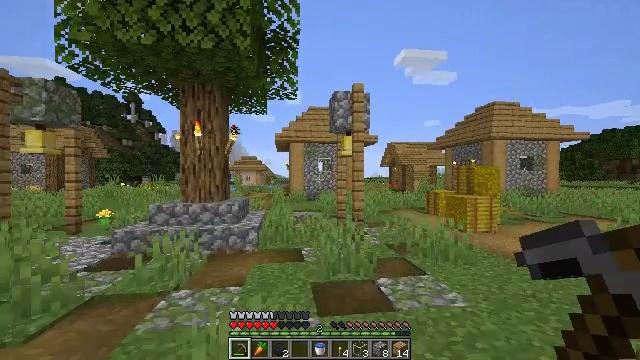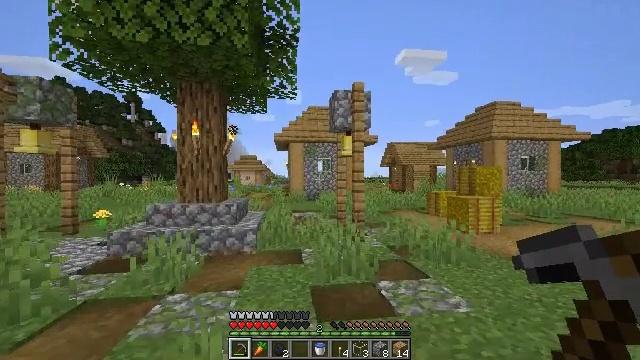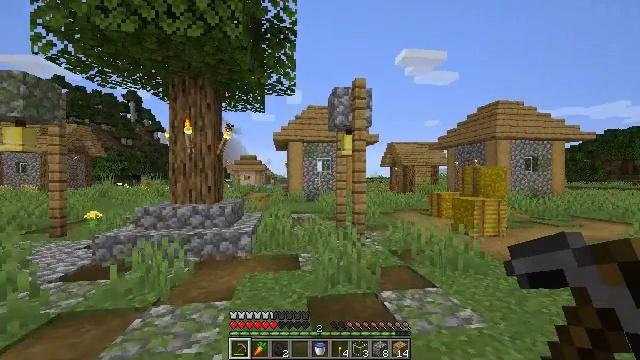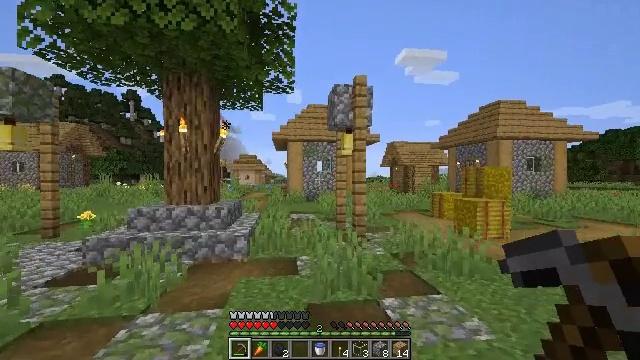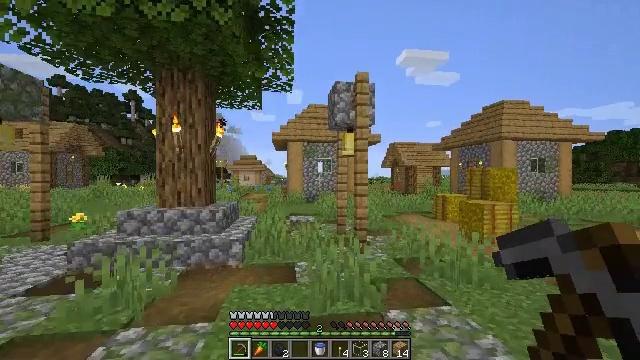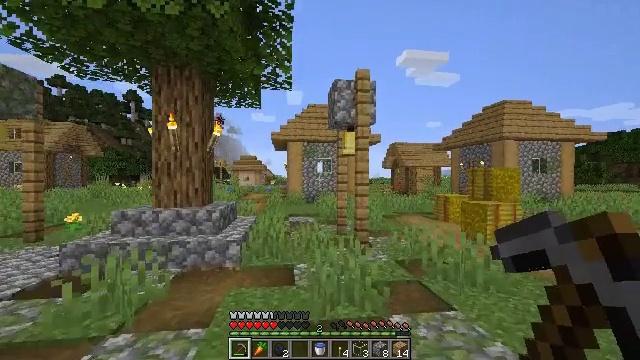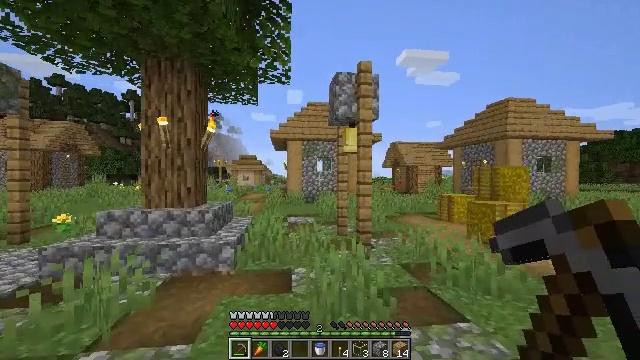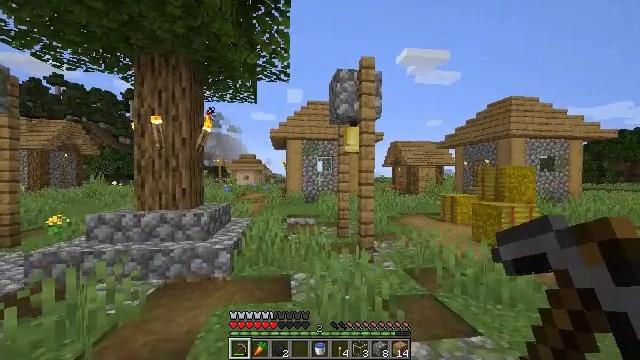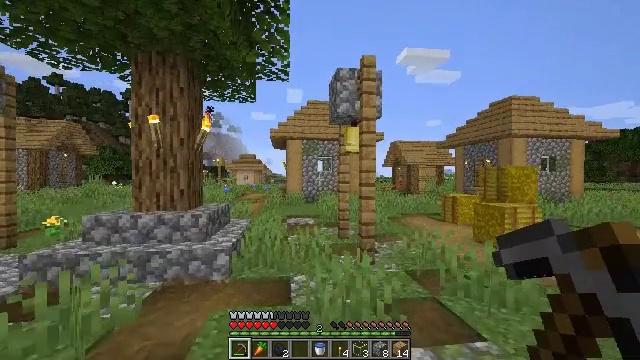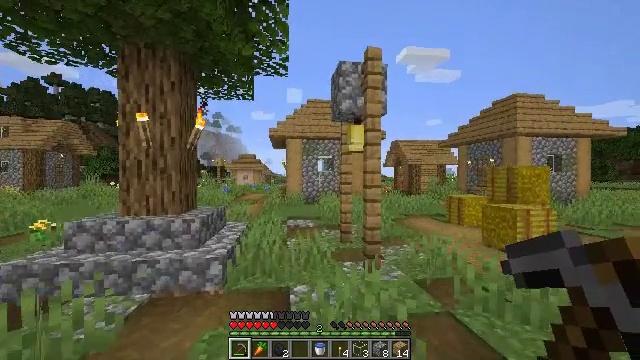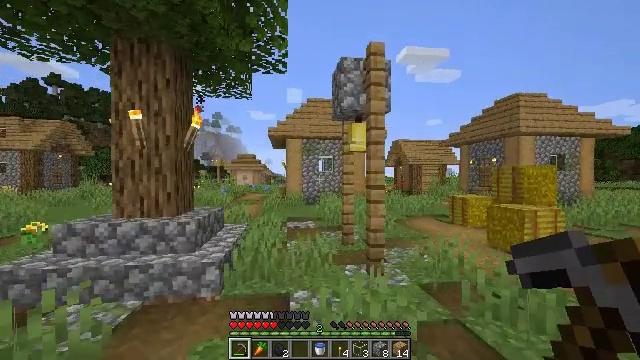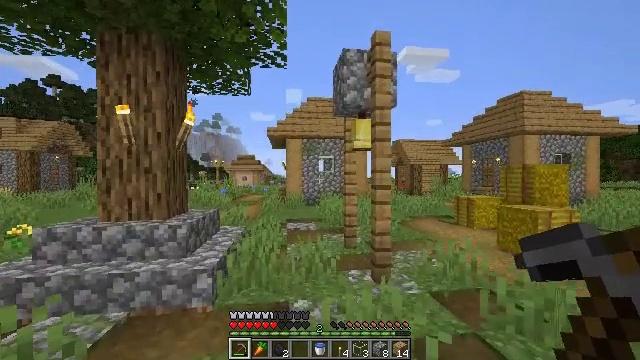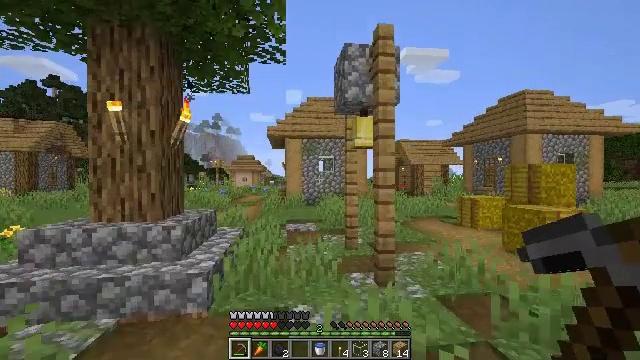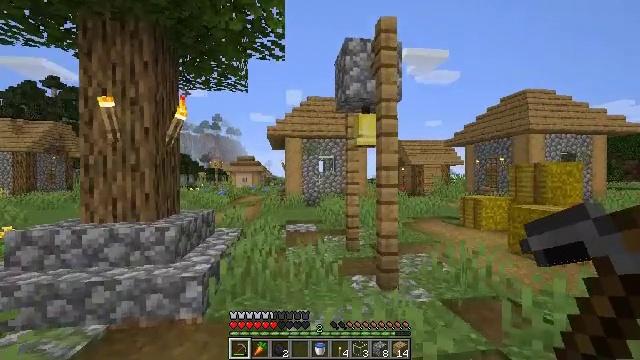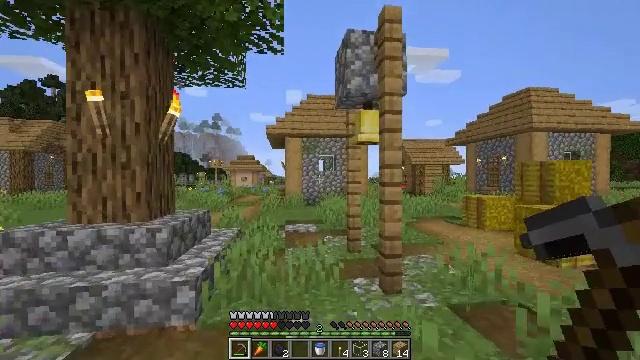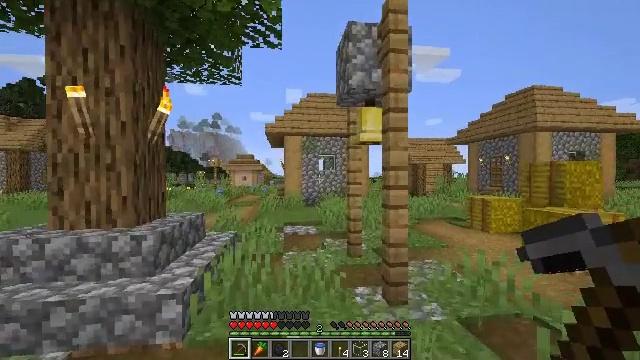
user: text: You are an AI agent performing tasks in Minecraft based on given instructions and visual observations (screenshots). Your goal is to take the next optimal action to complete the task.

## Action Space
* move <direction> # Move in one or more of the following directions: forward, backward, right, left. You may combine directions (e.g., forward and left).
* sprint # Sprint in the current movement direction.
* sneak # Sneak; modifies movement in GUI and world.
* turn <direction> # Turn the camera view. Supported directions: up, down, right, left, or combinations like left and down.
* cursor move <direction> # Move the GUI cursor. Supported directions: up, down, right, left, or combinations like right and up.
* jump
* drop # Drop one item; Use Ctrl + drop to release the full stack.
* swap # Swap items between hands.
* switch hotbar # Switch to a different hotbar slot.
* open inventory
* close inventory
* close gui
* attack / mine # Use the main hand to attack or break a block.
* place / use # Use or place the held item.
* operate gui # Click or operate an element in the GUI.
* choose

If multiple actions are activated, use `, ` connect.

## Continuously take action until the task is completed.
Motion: motion action
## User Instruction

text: Collect the bell.
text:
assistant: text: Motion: move forward
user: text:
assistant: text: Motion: move forward
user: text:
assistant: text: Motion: move forward
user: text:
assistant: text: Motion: move forward
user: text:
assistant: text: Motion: move forward
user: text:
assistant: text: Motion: move forward
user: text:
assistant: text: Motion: move forward
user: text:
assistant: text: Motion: move forward
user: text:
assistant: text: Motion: move forward
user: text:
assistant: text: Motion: move forward
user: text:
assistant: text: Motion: move forward
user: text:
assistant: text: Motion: move forward
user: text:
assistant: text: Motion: move forward
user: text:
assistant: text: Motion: move forward
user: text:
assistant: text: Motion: move forward
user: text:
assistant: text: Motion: move forward
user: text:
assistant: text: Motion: move forward, turn right
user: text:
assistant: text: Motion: move forward, turn right
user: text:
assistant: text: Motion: move forward, turn right
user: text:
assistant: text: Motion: move forward
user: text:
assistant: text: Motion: move forward
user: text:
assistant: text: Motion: move forward
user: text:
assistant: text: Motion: move forward
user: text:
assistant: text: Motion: move forward, turn right
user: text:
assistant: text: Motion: move forward
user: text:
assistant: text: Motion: move forward, turn right
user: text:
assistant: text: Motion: move forward, turn right
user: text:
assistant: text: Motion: move forward, turn right and up
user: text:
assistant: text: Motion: move forward, turn right
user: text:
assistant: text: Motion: move forward